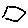
Label: hexagon